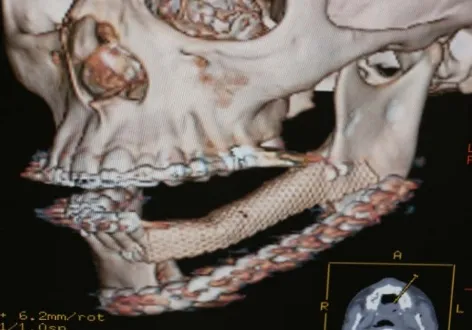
Post op TC evaluation.
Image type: radiology (ct)